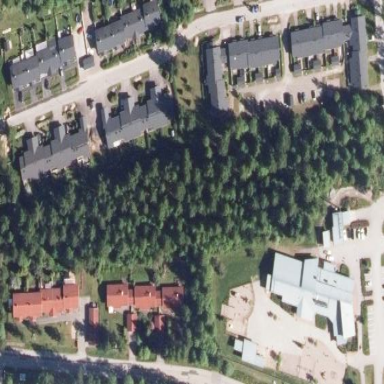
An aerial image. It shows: Residential area.